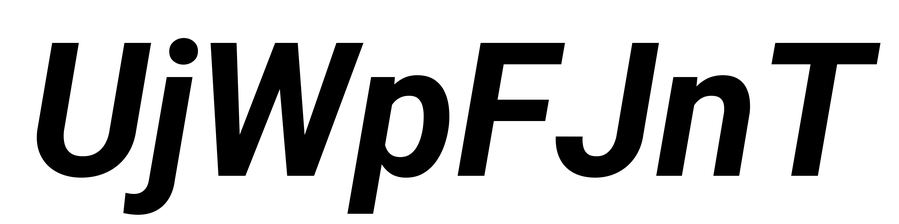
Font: Roboto-Italic_Bold_Italic